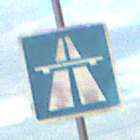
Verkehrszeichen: Autobahn
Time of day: SunriseSunset
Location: Outdoor (RoadRail)
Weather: PartlyCloudy
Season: NotSpecified
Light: Natural